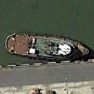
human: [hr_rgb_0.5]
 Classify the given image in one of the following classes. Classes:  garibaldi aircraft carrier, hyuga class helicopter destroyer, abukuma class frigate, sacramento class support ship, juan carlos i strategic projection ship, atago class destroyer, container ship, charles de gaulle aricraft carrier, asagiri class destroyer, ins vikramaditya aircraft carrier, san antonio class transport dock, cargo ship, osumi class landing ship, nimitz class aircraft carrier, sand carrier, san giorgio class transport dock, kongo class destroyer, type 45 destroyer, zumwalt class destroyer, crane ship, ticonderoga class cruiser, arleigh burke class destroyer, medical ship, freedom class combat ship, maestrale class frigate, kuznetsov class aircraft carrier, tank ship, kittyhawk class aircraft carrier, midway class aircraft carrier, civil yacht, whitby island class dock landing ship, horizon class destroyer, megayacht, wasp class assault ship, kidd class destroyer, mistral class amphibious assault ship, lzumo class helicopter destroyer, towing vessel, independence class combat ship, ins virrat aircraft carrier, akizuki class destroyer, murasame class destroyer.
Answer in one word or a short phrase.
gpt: Towing vessel